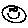
Label: smiley face